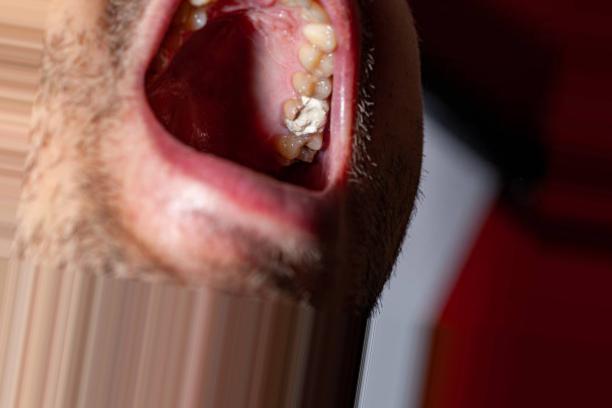
Condition: Caries